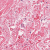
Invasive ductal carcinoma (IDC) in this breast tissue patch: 0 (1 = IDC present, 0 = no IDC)